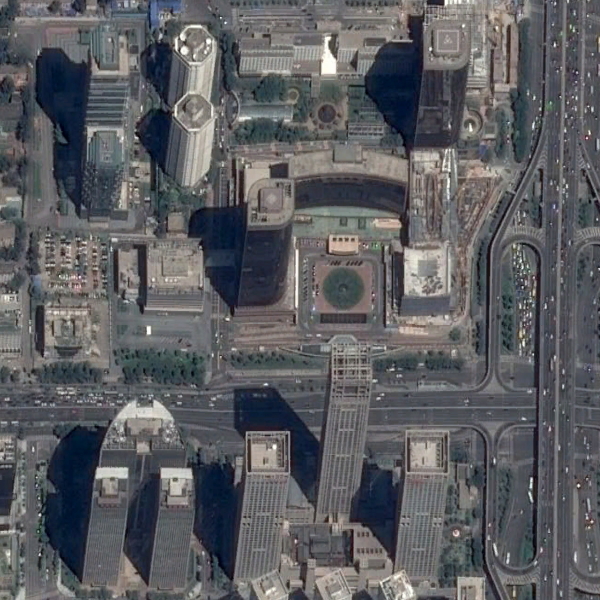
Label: Commercial